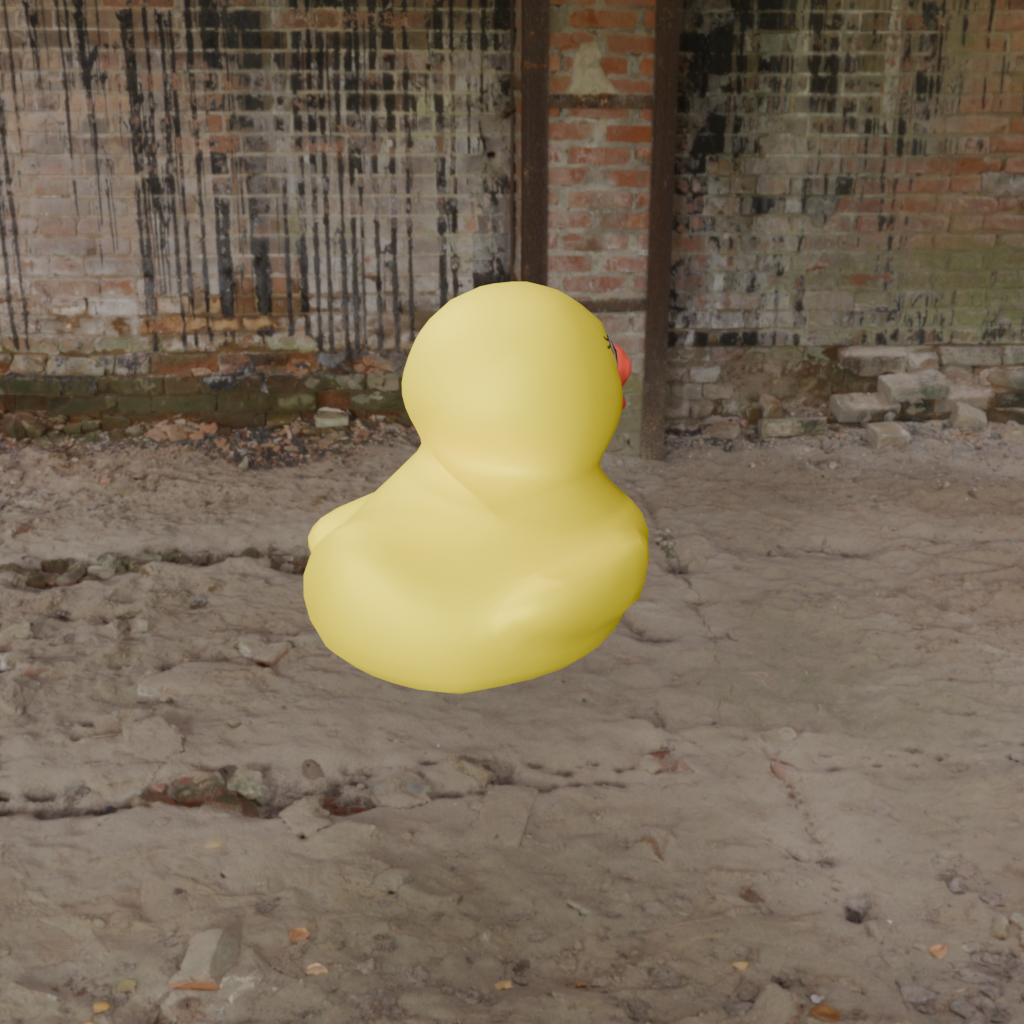
an image of a yellow rubber duck seen from <back_right> in an interior of an abandoned industrial building.